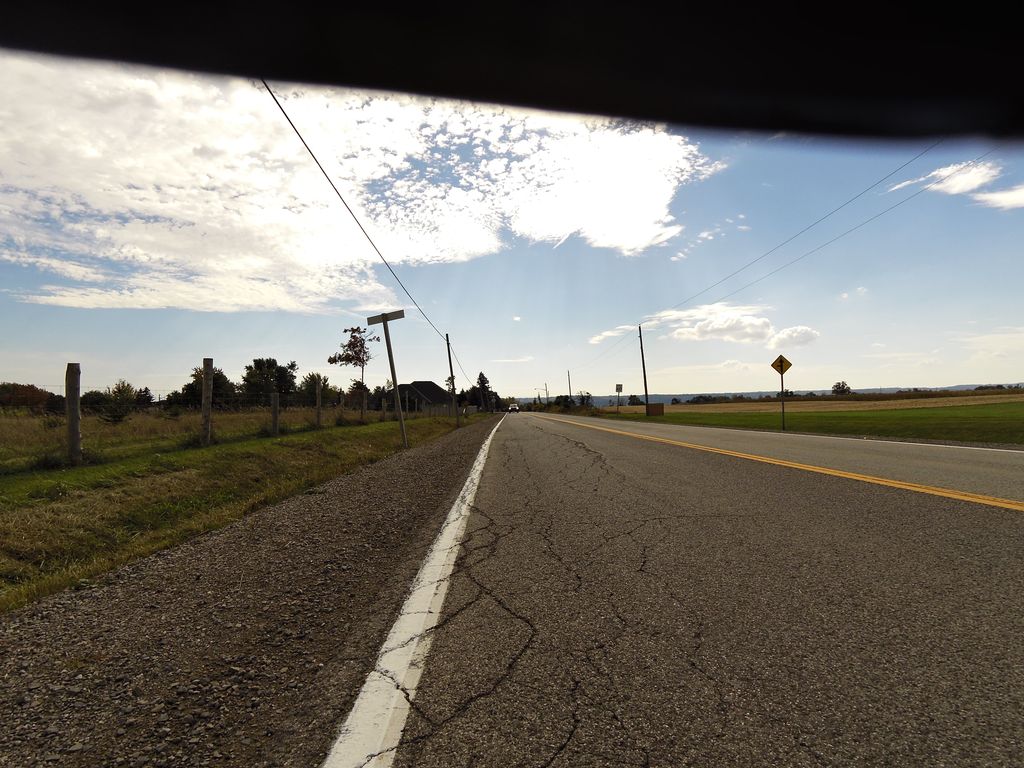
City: hamilton